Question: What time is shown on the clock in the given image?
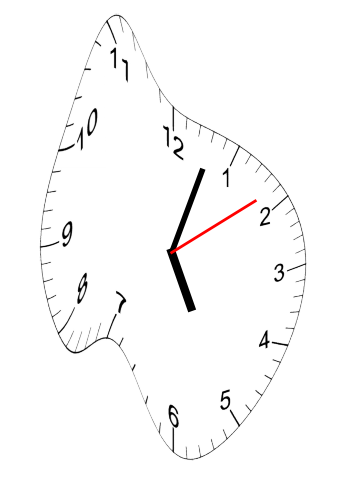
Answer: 05:03:09